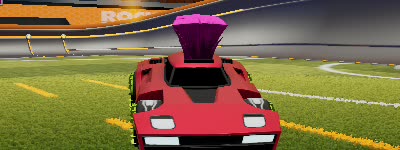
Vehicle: breakout